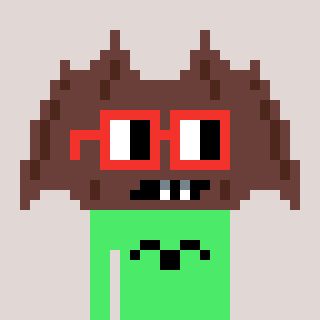
a pixel art character with square red glasses, a bat-shaped head and a teal-colored body on a warm background